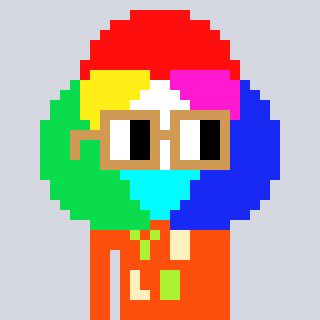
a pixel art character with square brown glasses, a color circle-shaped head and a orange-colored body on a cool background